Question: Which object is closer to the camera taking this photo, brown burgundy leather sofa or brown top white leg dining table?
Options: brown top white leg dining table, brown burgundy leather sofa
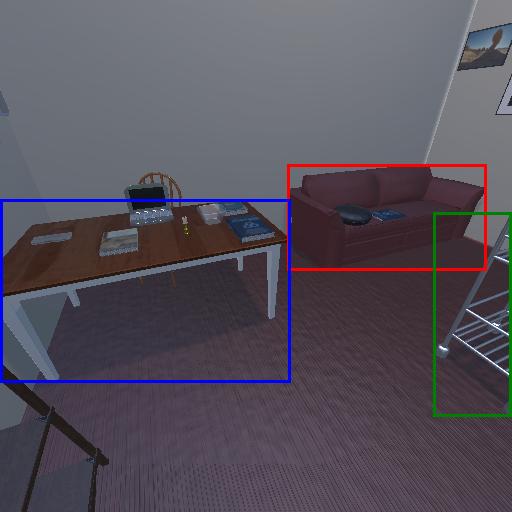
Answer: brown top white leg dining table